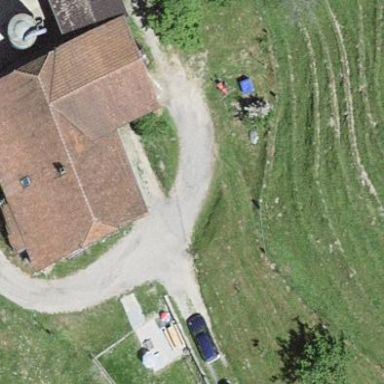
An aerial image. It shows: Farm building.